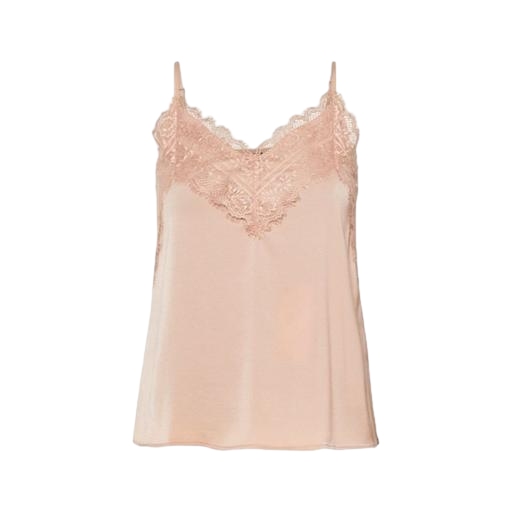
multicolor vila brown lace detail cami, pink lace-accented top, pink strappy top lace, white background